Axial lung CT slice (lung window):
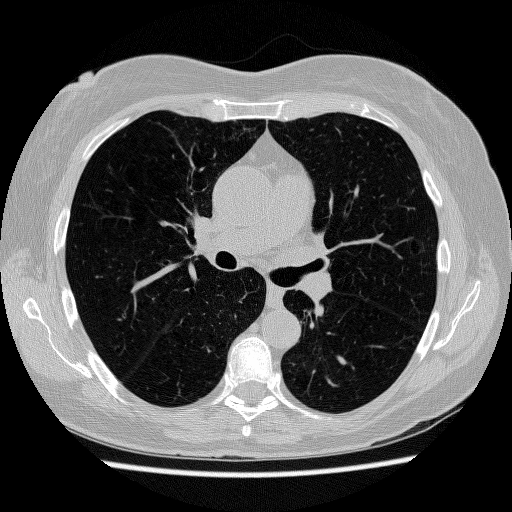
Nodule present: no